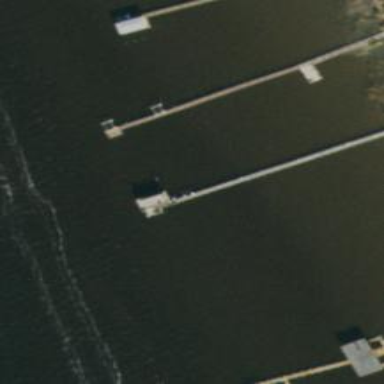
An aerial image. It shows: Man-made pier.